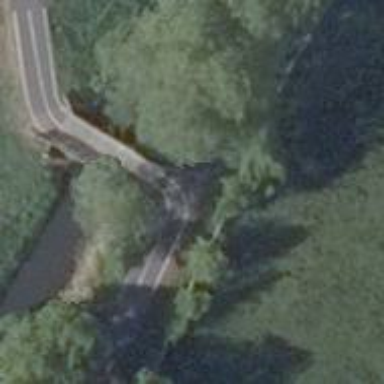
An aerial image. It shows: Path leading to bridge.